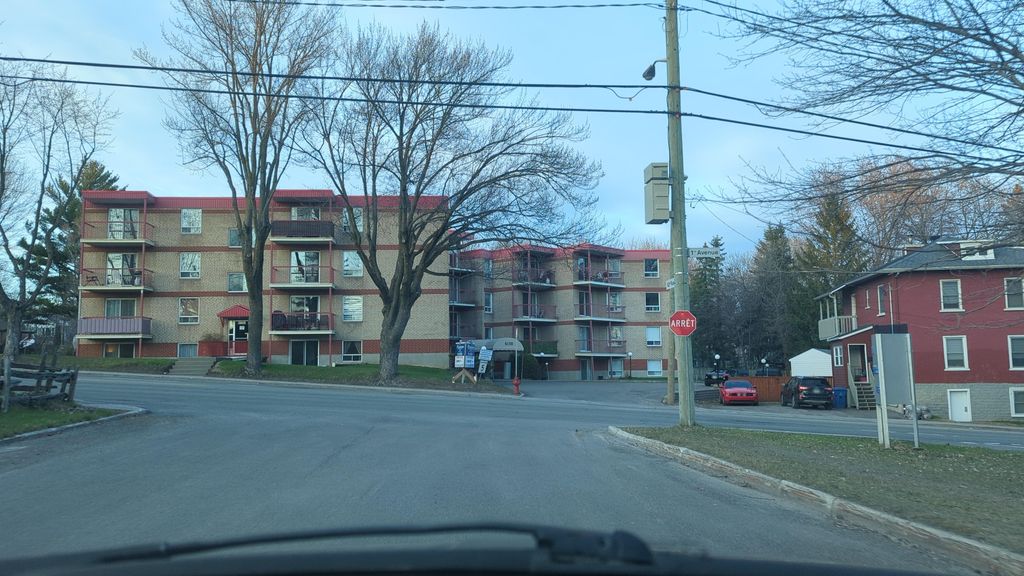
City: quebec_city